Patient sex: M
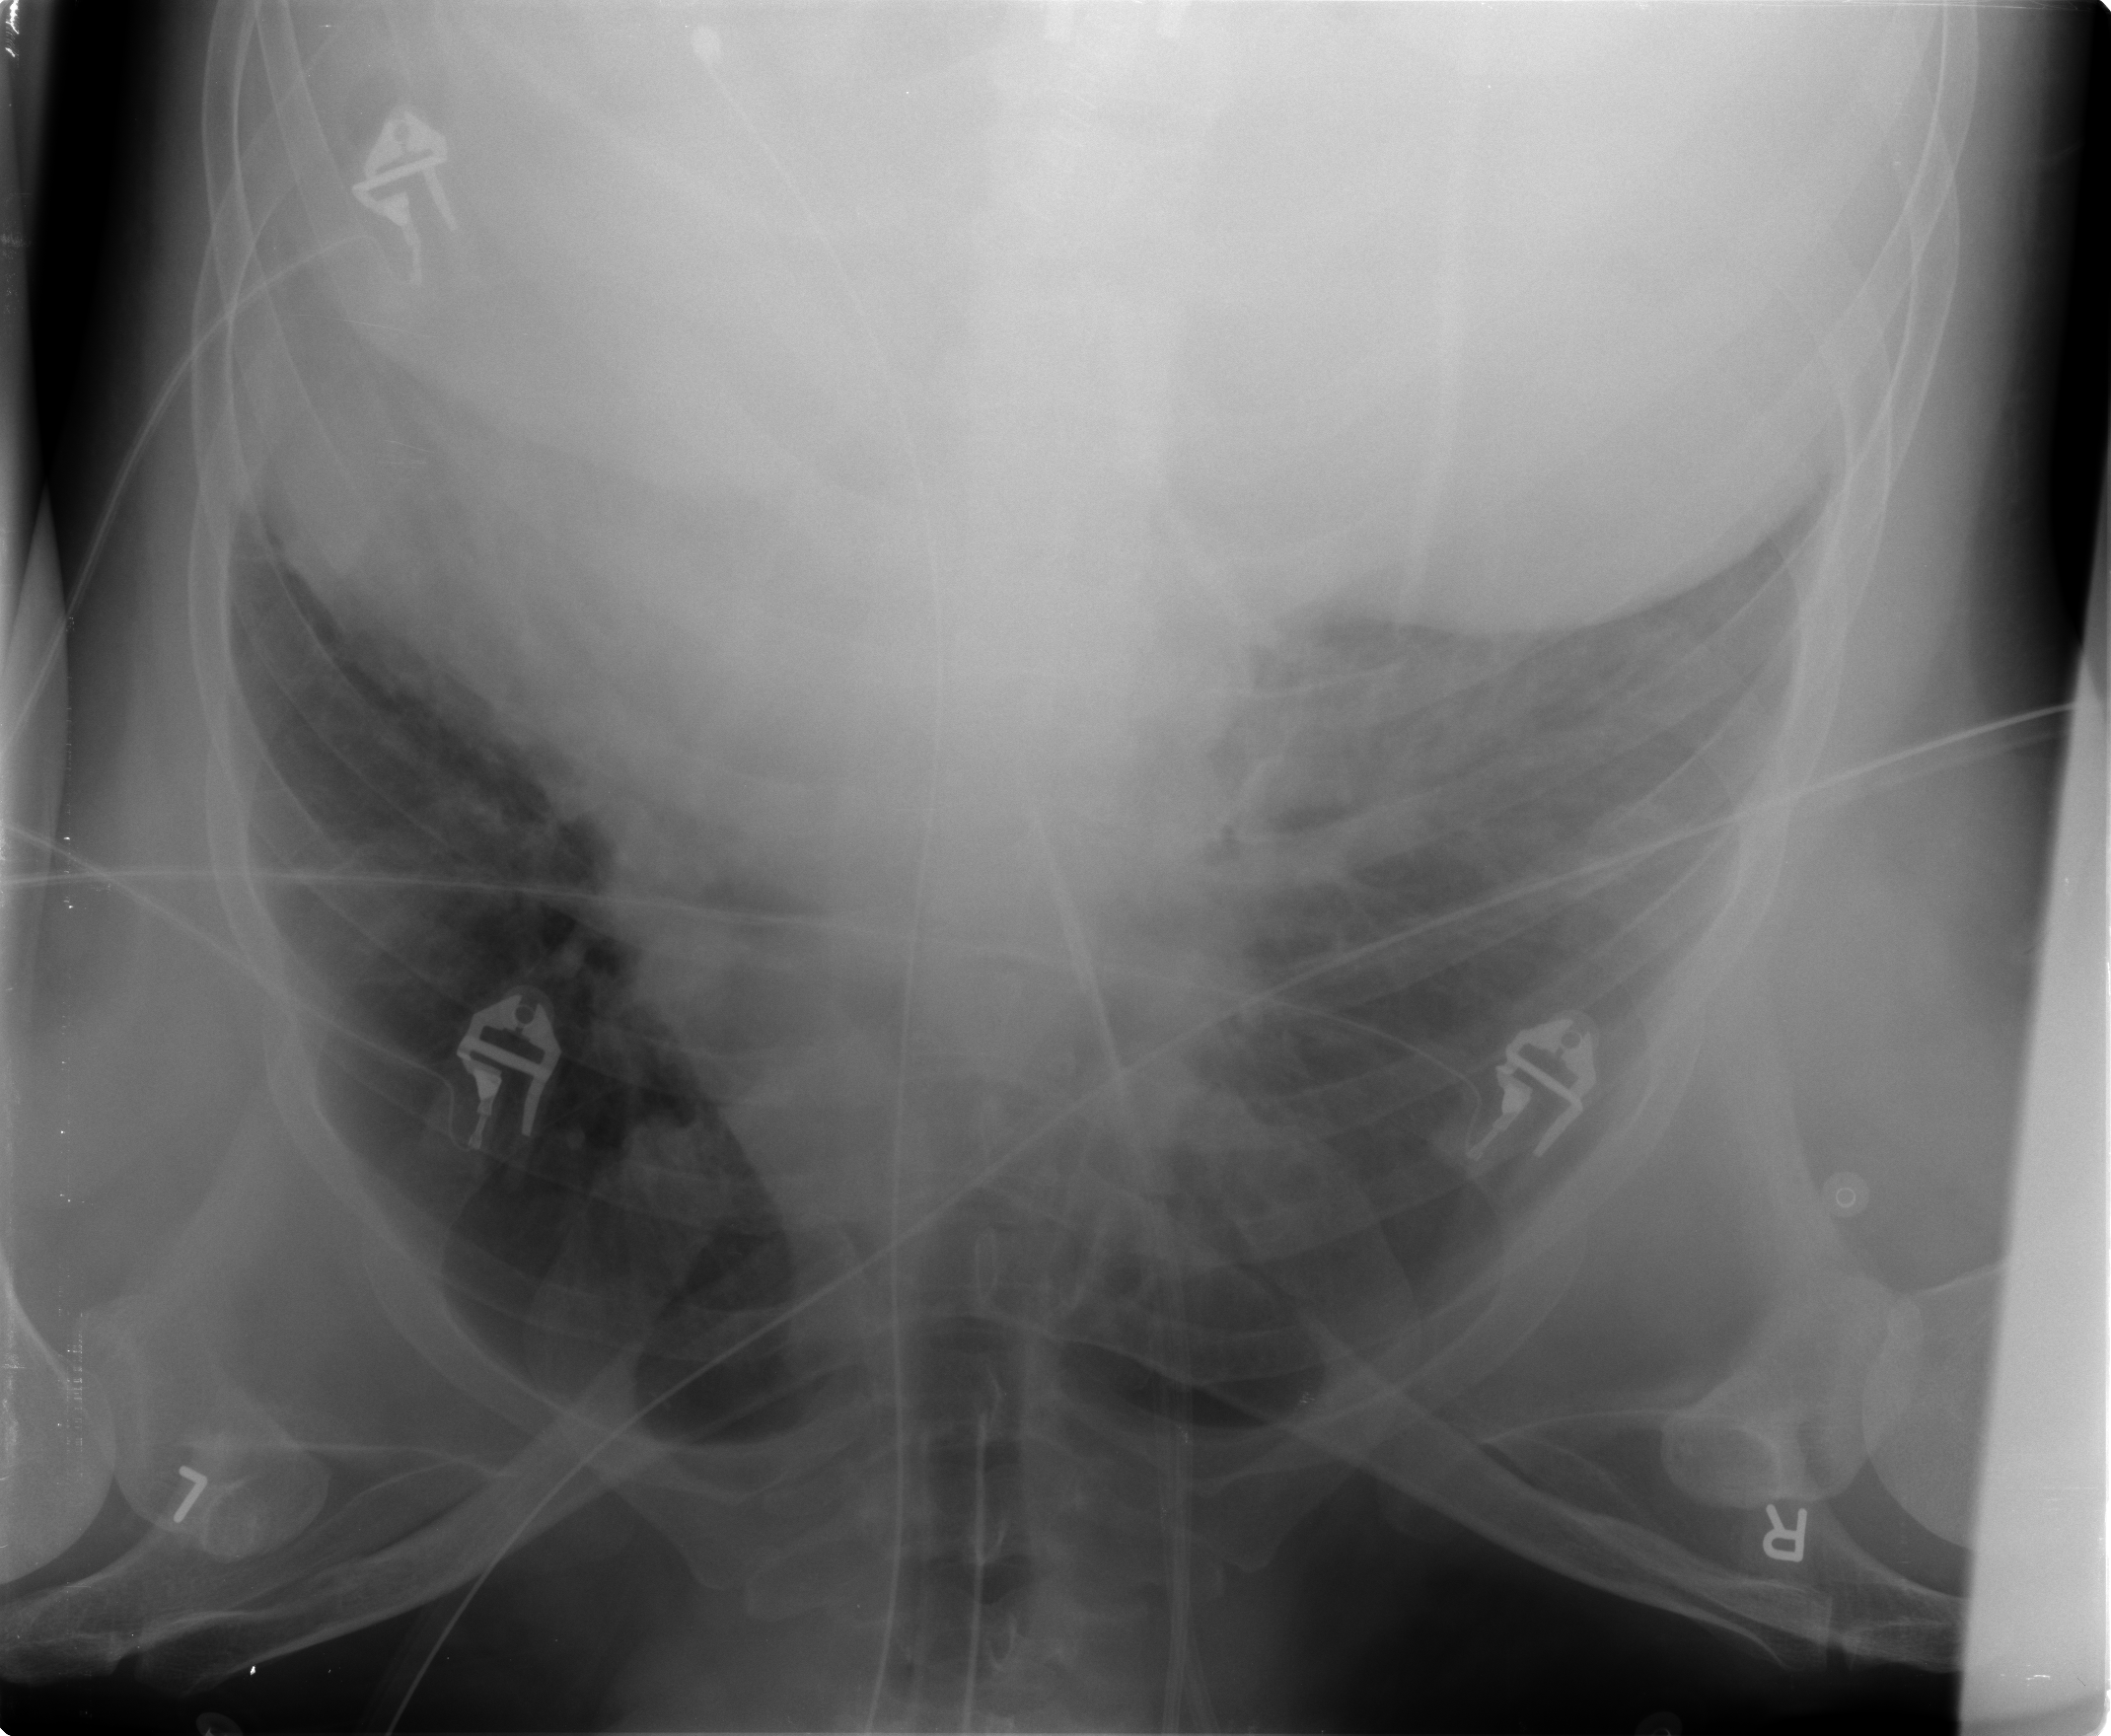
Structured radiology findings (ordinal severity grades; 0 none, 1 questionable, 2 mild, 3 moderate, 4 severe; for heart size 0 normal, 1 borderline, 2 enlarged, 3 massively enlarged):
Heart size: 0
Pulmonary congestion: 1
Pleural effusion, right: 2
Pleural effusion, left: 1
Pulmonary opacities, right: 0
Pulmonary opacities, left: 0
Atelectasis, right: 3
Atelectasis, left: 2